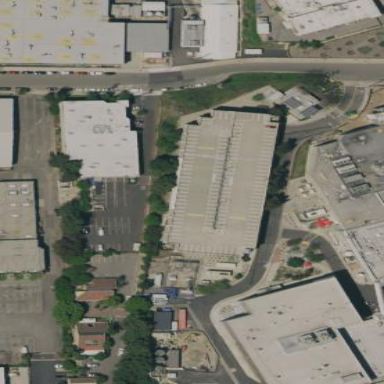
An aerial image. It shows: Commercial building.